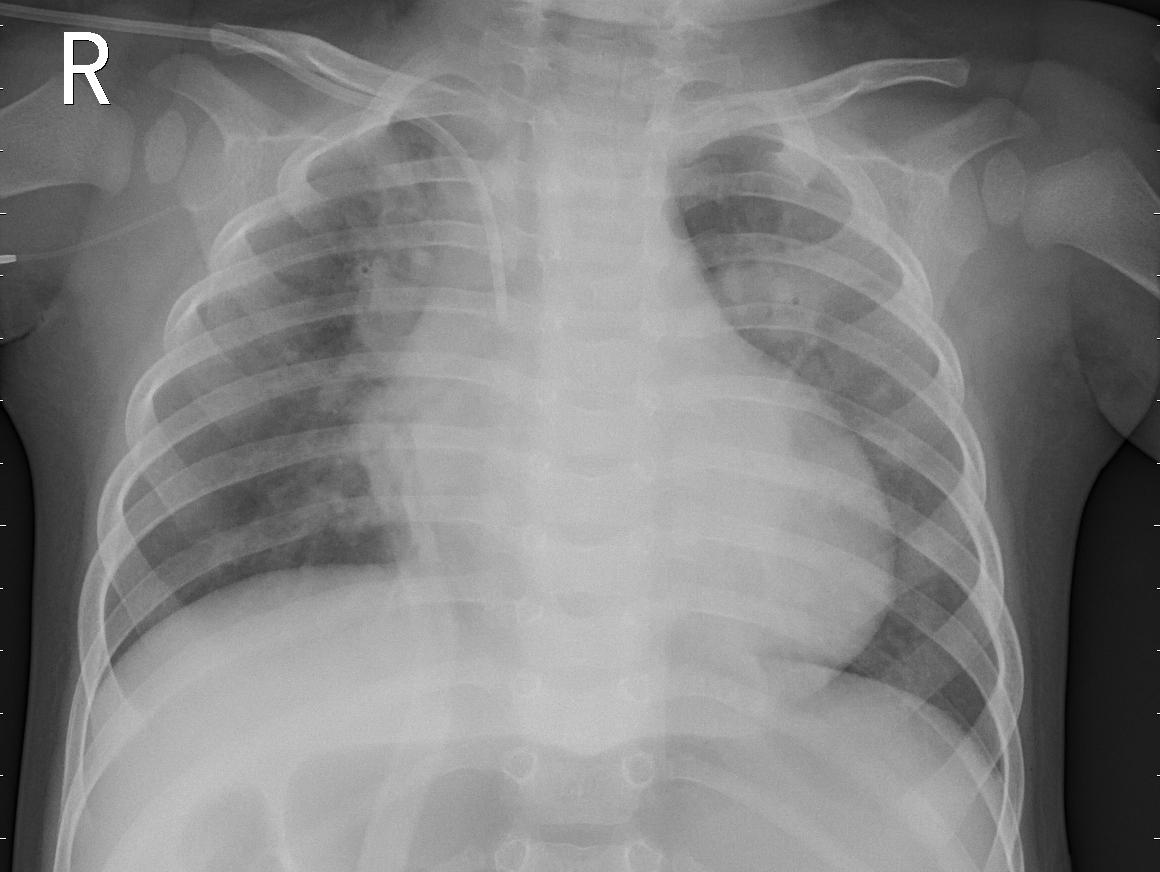
Diagnosis: PNEUMONIA